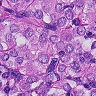
Metastatic tissue present: yes